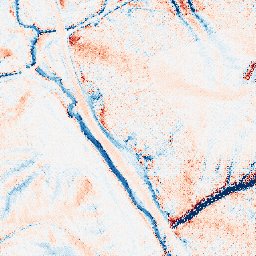
Category: edge_preserving
Decomposition family: median
Decomposition parameters: size: 21
Upsampling method: regularized
Upsampling parameters: scale: 2
lambda_reg: 0.1
Upsampling scale: 2